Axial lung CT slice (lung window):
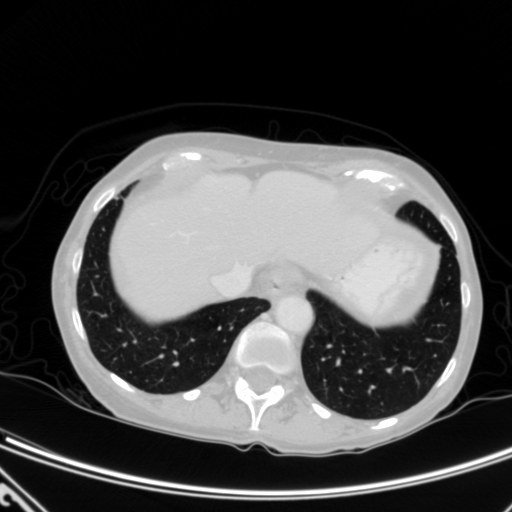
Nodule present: no